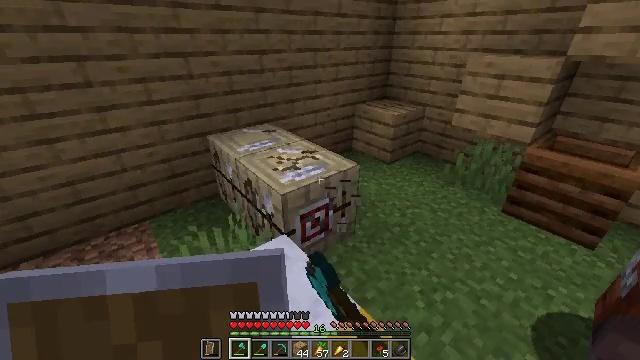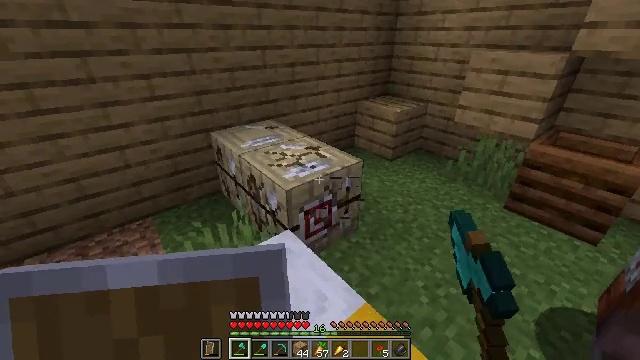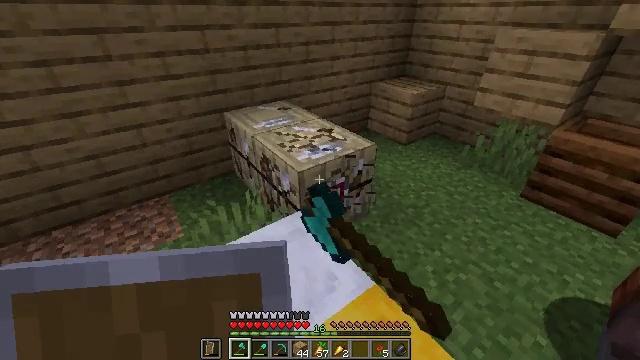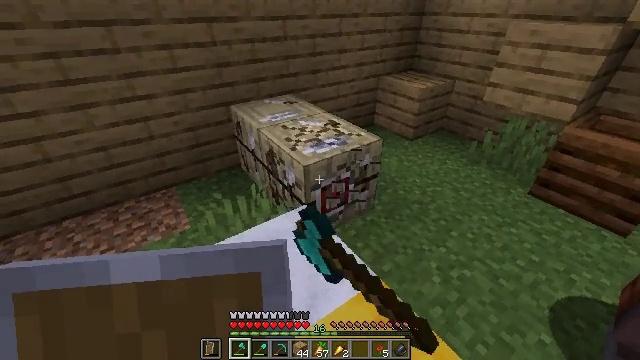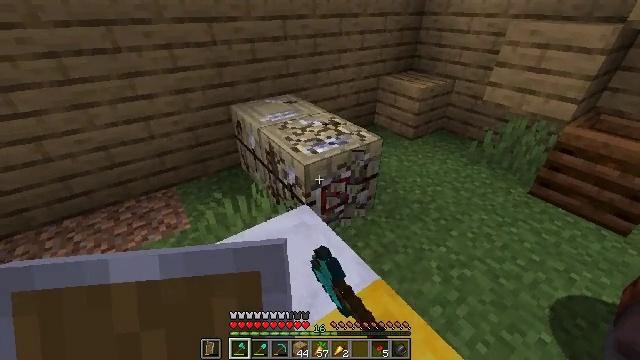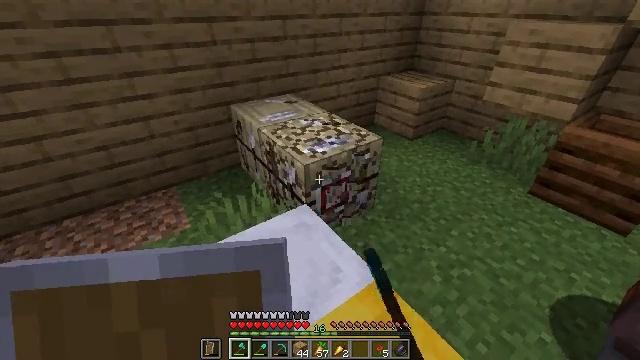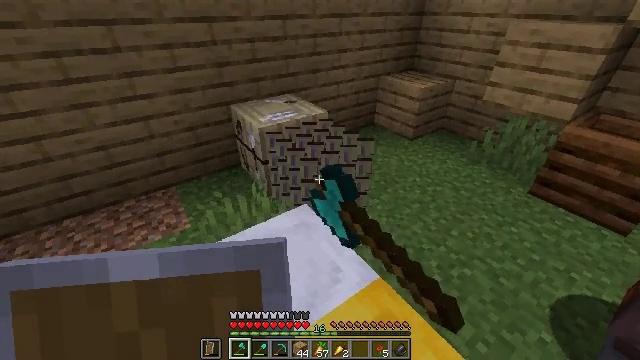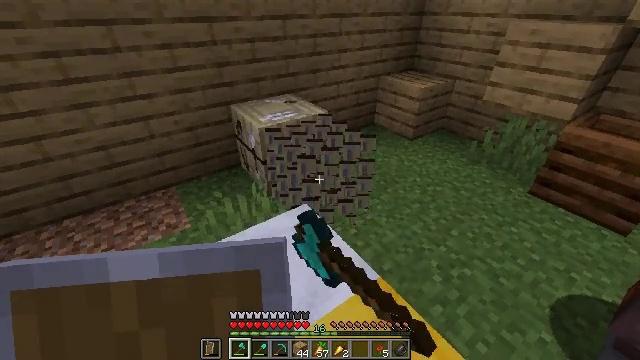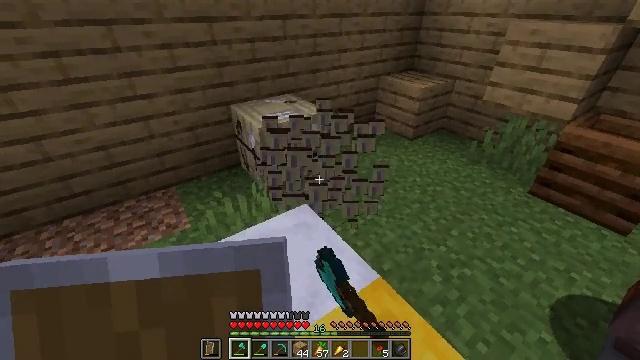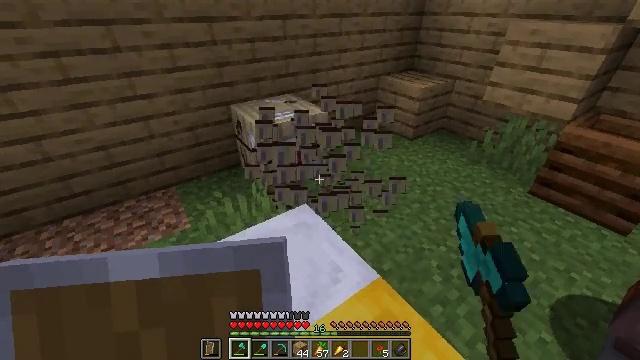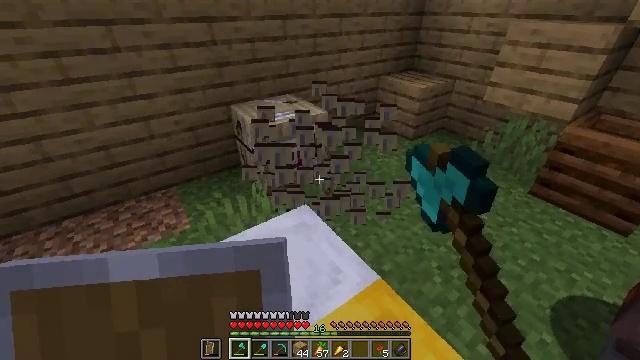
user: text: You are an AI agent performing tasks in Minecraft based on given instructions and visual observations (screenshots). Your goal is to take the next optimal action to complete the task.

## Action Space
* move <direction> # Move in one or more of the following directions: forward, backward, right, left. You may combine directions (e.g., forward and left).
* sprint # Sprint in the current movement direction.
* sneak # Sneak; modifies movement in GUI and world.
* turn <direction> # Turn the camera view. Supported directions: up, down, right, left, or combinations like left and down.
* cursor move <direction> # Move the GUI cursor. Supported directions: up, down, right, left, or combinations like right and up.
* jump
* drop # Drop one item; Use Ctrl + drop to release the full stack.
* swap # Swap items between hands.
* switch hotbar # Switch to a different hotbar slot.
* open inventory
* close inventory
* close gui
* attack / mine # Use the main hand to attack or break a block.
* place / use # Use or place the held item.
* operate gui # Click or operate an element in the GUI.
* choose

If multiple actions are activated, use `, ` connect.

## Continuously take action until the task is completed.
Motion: motion action
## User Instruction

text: Recycle the fletching table.
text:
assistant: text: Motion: attack / mine
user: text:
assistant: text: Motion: turn left and down, attack / mine
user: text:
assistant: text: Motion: turn left and down, attack / mine
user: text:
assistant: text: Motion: attack / mine
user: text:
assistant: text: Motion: attack / mine
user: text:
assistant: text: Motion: attack / mine
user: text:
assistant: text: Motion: attack / mine
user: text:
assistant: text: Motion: attack / mine
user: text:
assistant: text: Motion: attack / mine
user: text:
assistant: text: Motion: move forward, attack / mine
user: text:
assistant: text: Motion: attack / mine